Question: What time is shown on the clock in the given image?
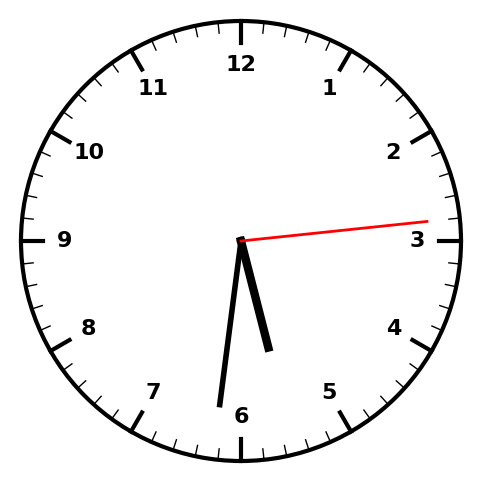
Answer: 05:31:14